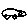
Label: car